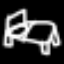
Label: bed